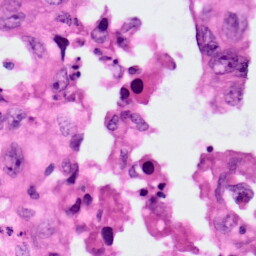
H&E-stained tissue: Lung